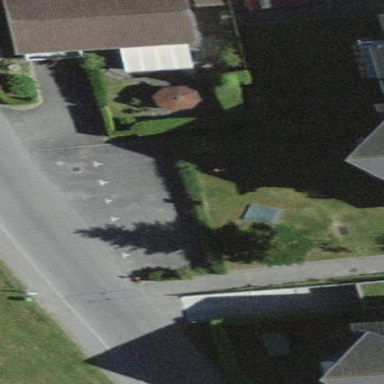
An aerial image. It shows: Parking area with surface.